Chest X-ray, AP view. Patient: 44 years old, sex F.
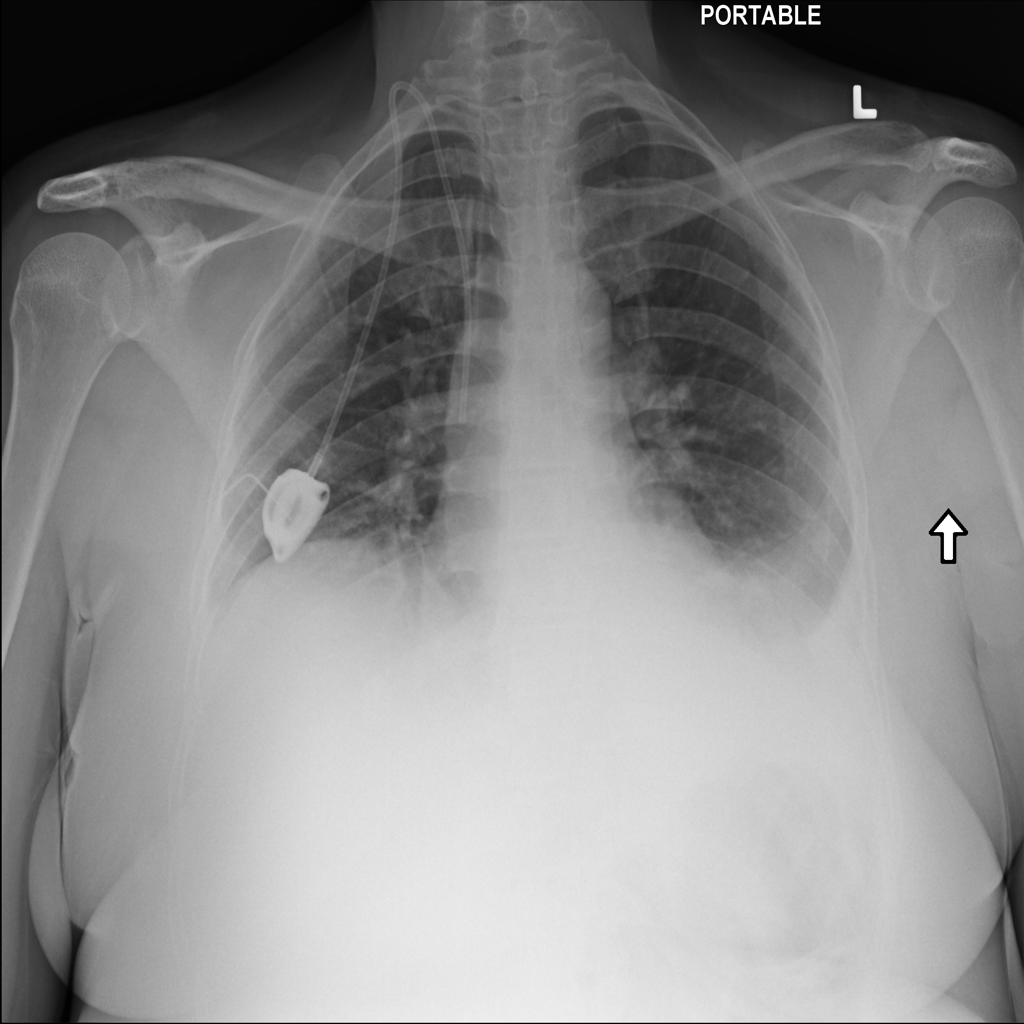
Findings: Effusion